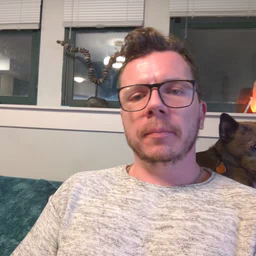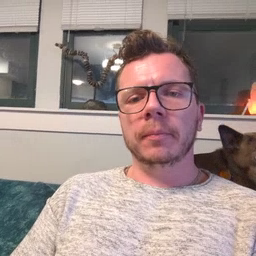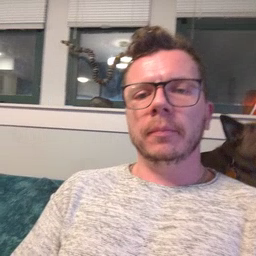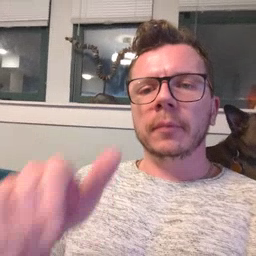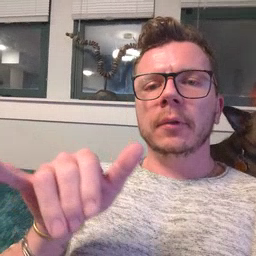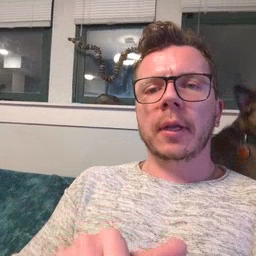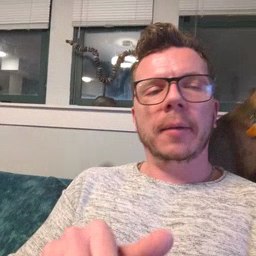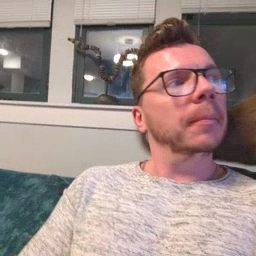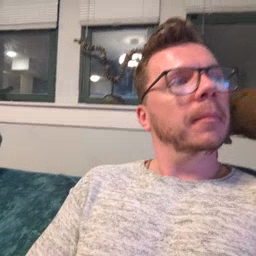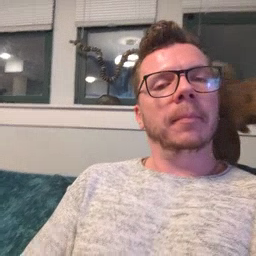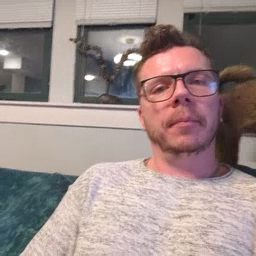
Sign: stay